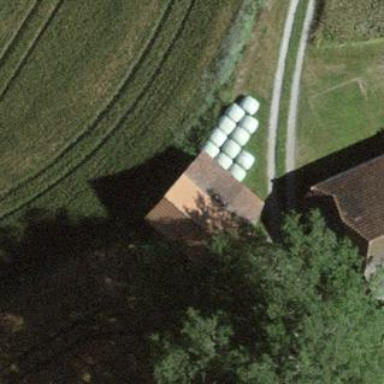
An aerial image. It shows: Rural barn.